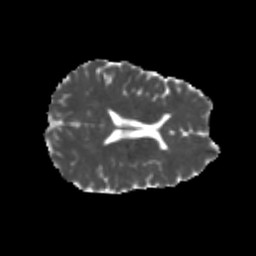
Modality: MD
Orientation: axial
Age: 21
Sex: male
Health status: healthy
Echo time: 0.074 s